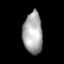
Tissue: lung
Cell type: Endothelial cells
Senescence score: 0.6667
Nuclear area (px): 796
Mean DAPI intensity: 167.539